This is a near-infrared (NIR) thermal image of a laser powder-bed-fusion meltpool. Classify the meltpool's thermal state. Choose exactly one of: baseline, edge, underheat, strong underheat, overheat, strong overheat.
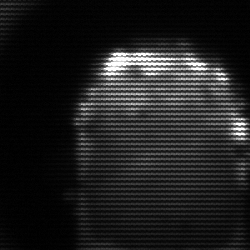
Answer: baseline